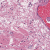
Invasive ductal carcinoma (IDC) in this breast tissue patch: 0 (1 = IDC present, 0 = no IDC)